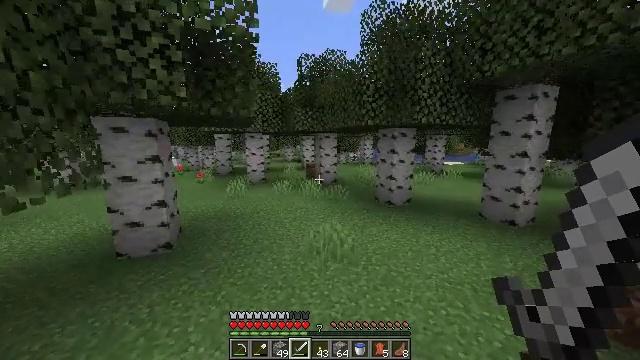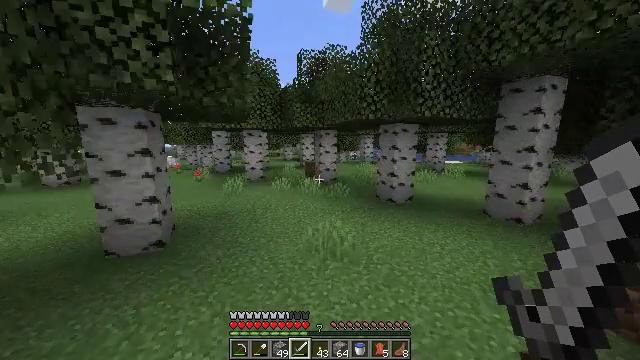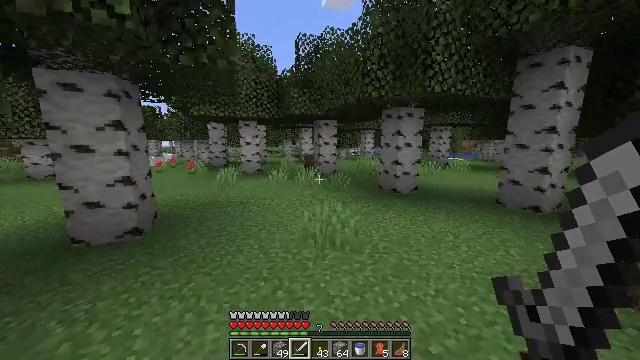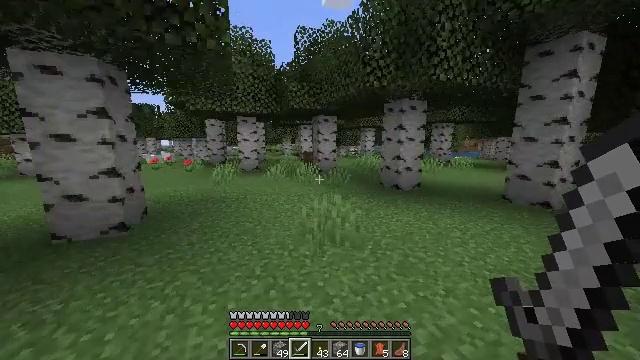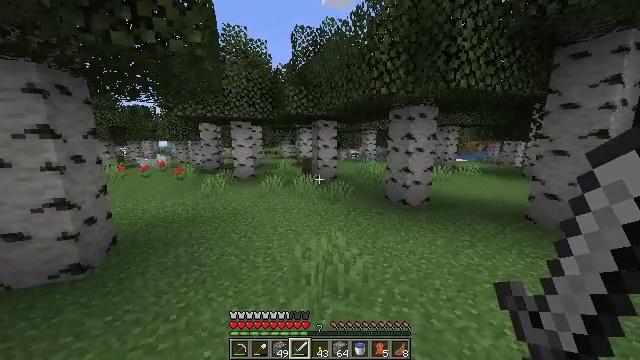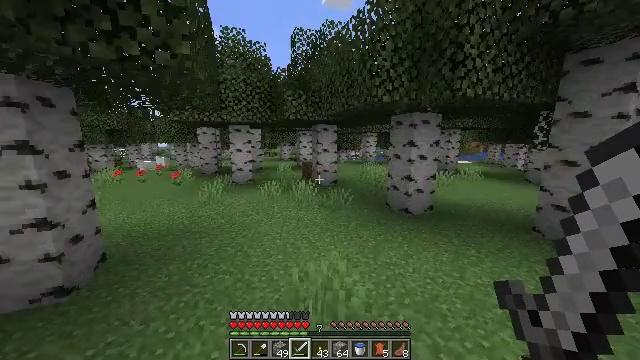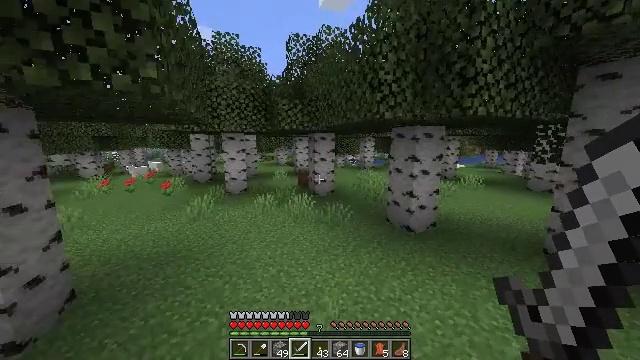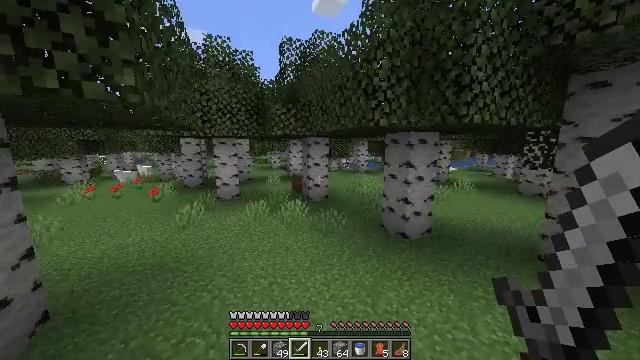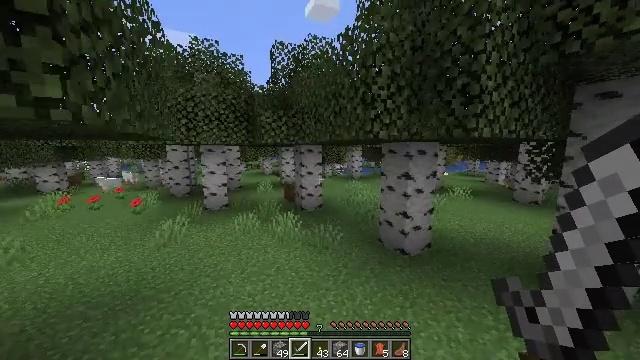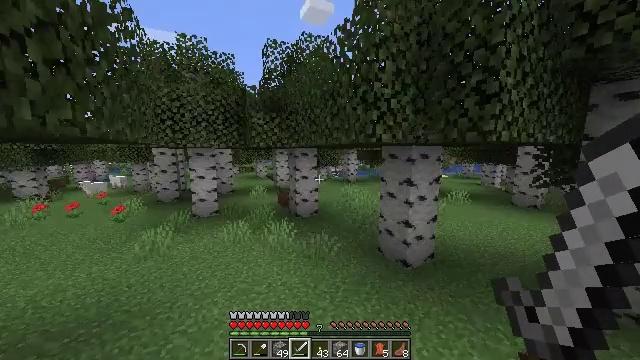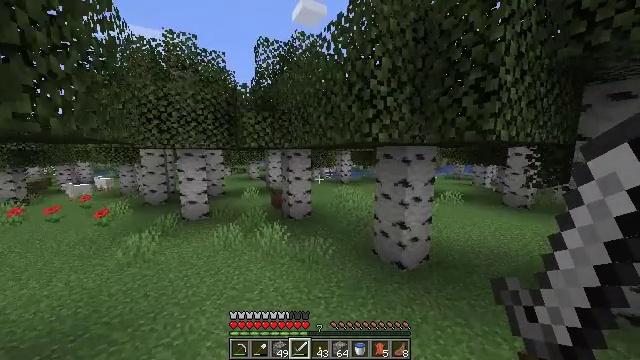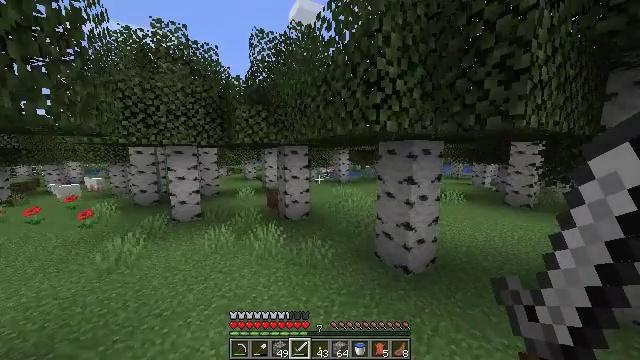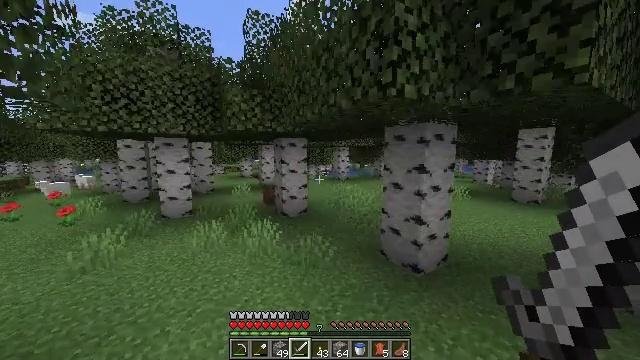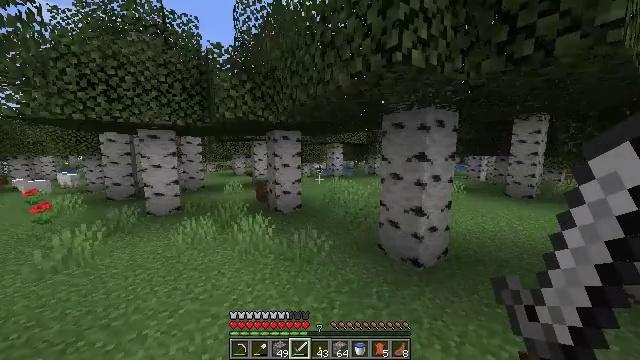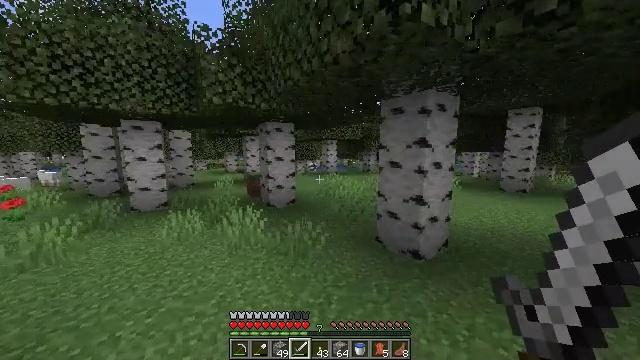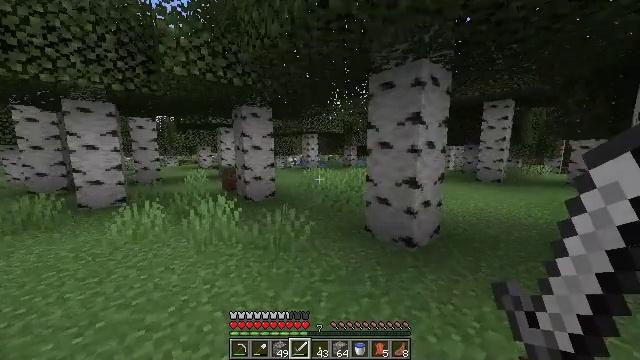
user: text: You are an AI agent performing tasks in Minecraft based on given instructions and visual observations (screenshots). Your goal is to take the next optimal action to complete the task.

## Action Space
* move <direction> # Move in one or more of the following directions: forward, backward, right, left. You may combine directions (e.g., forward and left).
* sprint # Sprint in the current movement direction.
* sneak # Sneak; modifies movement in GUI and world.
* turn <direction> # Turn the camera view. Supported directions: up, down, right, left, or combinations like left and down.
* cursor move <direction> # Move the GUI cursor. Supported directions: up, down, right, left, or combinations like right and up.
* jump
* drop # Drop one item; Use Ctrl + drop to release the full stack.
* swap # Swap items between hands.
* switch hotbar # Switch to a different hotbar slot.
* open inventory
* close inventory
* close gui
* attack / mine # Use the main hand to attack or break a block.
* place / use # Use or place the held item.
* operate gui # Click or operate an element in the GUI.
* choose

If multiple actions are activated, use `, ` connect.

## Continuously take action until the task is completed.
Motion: motion action
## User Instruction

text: Mine the sugar cane near rivers.
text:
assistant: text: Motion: move forward, sprint, jump
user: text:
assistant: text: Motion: move forward, sprint, jump
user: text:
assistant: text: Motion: move forward, sprint, jump
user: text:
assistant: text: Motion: move forward, sprint, jump
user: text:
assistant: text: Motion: move forward, sprint, jump
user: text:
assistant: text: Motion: move forward, sprint, jump
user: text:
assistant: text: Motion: move forward, sprint, turn right, jump
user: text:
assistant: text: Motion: move forward, sprint, turn right and up, jump
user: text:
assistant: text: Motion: move forward, sprint, turn right, jump
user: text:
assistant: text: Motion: move forward, sprint, turn right, jump
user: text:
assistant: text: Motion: move forward, sprint, jump
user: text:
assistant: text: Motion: move forward, sprint, jump
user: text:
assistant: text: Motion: move forward, sprint, turn right, jump
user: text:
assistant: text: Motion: move forward, sprint, turn right, jump
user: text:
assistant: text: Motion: move forward, sprint, turn right, jump
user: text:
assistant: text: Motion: move forward, sprint, turn right, jump
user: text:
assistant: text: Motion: move forward, sprint, turn right, jump
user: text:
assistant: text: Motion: move forward, sprint, turn right, jump
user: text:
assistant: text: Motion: move forward, sprint, turn right, jump
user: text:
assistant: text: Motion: move forward, sprint, jump
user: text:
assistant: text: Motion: move forward, sprint, jump
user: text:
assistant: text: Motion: move forward, sprint, jump
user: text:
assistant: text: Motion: move forward, sprint, jump
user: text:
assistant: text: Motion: move forward, sprint, jump
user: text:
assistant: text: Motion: move forward, sprint, jump
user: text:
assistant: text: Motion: move forward, sprint, jump
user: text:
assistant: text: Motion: move forward, sprint
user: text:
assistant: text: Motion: move forward, sprint, turn right
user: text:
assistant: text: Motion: move forward, sprint, turn right
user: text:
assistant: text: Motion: move forward, sprint, turn right